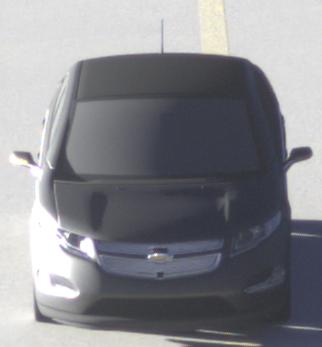
Make: Chevrolet
Model: Volt
Detailed model: Volt
Model produced from: 2011/11
Model produced until: 2014/08
Doors: 5
Color: gray
Road condition: dry road
Daytime: sunrise or sunset
Contrast: high contrast